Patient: sex F, age 27
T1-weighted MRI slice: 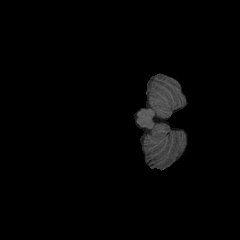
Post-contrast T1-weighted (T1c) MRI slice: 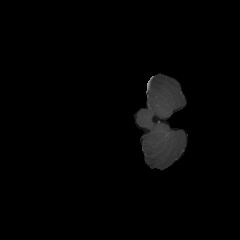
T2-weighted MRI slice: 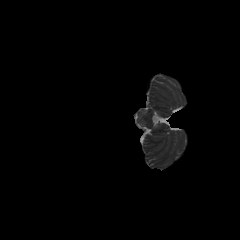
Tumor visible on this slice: no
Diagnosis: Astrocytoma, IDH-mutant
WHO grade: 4